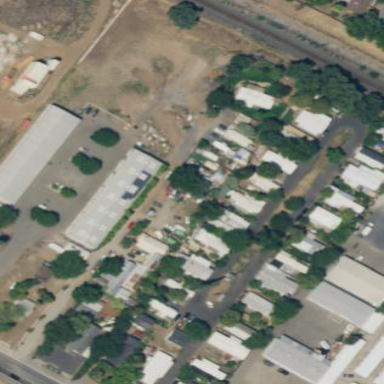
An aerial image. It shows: Residential area known as trailer park.